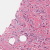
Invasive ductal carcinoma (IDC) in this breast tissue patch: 0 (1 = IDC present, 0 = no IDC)